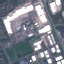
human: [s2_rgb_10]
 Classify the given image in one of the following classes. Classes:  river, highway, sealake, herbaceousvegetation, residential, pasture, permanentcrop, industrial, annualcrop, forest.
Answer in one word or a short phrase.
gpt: Industrial